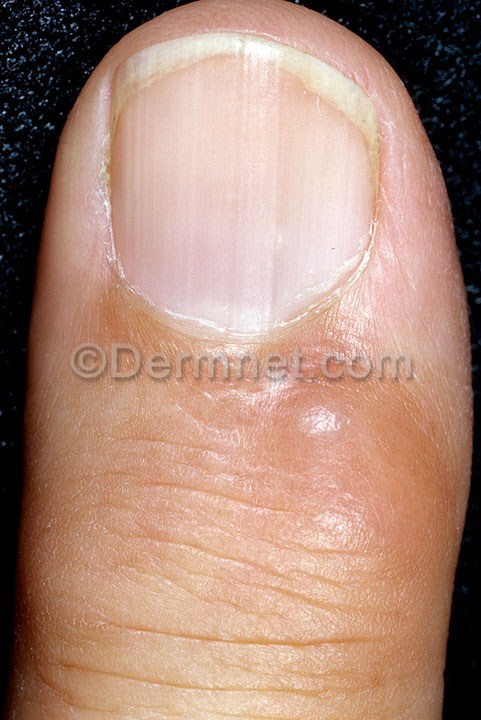
Disease: Nail Fungus and other Nail Disease